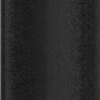
Label: dusty